七年级 · 组合几何学
(2021 秋・南岗区期末) 已知: 在四边形 $A B C D$ 中, $\angle B=\angle D$, 点 $E$ 在边 $B C$ 的延长线上, 连接 $A E$交 $C D$ 于点 $F$, 若 $\angle B A F+\angle A F C=180^{\circ}$. (1) 如图 1, 求证: $A D / / B C$; (2) 如图 2, 过点 $D$ 作 $D G / /$ $A E$ 交 $B E$ 的延长线于点 $C$, 若 $\angle G=\angle B$, 在不添加任何辅助线的情况下, 请直接写出图 2 中除 $\angle B$ 以外的四个与 $\angle G$ 相等的角.

图1

图2
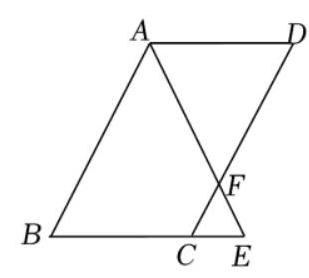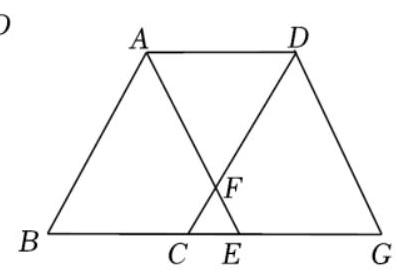
答案: (1) 证明: $\because \angle B A F+\angle A F C=180^{\circ}$,

$\therefore A B / / C D, \therefore \angle B=\angle E C D$,

$\because \angle B=\angle D, \quad \therefore \angle D=\angle E C D, \quad \therefore A D / / B C$

(2) $\because D G / / A E, \therefore \angle G=\angle A E B$, 由（1）得 $A D / / B C$,

$\therefore \angle A E B=\angle D A E, \quad \angle A D C=\angle D C G, \quad \therefore \angle G=\angle D A E$,

$\because \angle B=\angle A D C, \angle G=\angle B, \quad \therefore \angle G=\angle A D C=\angle D C G$,

综上所述, 所 $\angle G$ 相等的角有: $\angle A E B, \angle D A E, \angle A D C, \angle D C G$.
解析: (1) 由已知条件可得 $A B / / C D$, 从而有 $\angle B=\angle E C D$, 则可求得 $\angle D=\angle E C D$, 即可得 $A D / /$ $B C ; \quad(2)$ 利用平行线的性质进行求解即可.

【答案】(1) 证明: $\because \angle B A F+\angle A F C=180^{\circ}$,

$\therefore A B / / C D, \therefore \angle B=\angle E C D$,

$\because \angle B=\angle D, \quad \therefore \angle D=\angle E C D, \quad \therefore A D / / B C$

(2) $\because D G / / A E, \therefore \angle G=\angle A E B$, 由（1）得 $A D / / B C$,

$\therefore \angle A E B=\angle D A E, \quad \angle A D C=\angle D C G, \quad \therefore \angle G=\angle D A E$,

$\because \angle B=\angle A D C, \angle G=\angle B, \quad \therefore \angle G=\angle A D C=\angle D C G$,

综上所述, 所 $\angle G$ 相等的角有: $\angle A E B, \angle D A E, \angle A D C, \angle D C G$.

【点睛】本题主要考查平行线判定与性质, 解答的关键是对平行线的性质与判定条件的掌握与灵活运用.